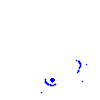
Particle: electron